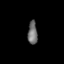
Tissue: lung
Cell type: Myeloid cells
Senescence score: 0.6403
Nuclear area (px): 218
Mean DAPI intensity: 110.165